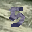
Label: 5